Interaction volume radius: 10 \u00c5
Interaction volume height: 45 \u00c5
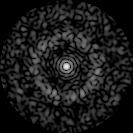
Disorder parameter: 0.8168